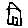
Label: house